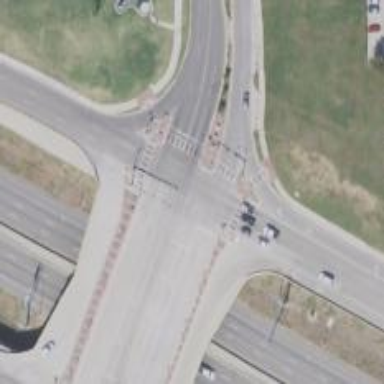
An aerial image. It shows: Marked crossing with pedestrian island.